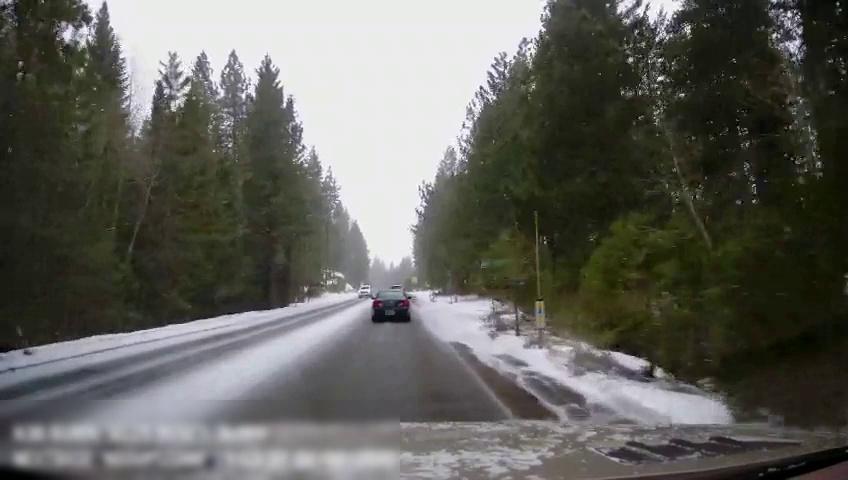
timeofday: Day
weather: Snowy
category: Drivable Space
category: Vehicles | SUV
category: Vehicles | Car
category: Lanes | Opposite Lane
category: Lanes | Opposite Lane
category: Lanes | Current Lane